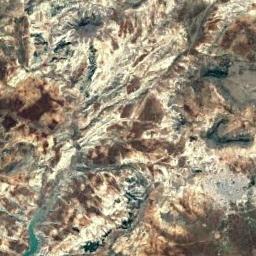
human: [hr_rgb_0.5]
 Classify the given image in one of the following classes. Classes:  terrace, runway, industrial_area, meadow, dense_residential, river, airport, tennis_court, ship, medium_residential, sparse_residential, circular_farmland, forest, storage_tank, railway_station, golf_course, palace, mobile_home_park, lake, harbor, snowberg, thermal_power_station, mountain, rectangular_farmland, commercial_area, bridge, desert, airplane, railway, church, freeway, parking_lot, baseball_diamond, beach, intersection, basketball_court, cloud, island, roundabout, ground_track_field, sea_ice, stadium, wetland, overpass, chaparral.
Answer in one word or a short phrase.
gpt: mountain